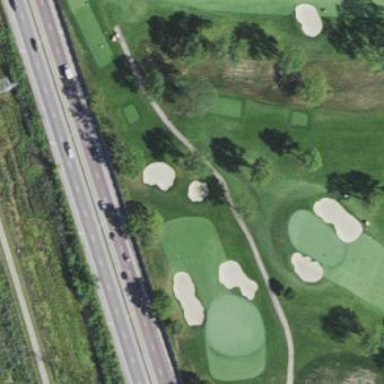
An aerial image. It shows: Grassy area designated as golf fairway.